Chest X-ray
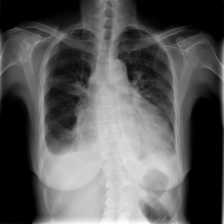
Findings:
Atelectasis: negative
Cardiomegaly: negative
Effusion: positive
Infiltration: negative
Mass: negative
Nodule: negative
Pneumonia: negative
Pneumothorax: negative
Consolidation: negative
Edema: negative
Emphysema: negative
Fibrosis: negative
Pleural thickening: negative
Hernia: negative